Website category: sports
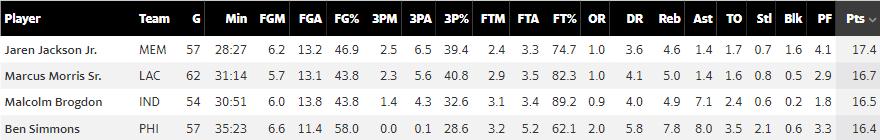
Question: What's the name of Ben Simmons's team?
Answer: PHI

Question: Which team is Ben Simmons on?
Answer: PHI

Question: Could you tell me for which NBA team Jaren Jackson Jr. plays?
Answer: MEM

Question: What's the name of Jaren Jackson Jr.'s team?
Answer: MEM

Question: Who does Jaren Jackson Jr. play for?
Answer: MEM

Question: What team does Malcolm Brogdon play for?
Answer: IND

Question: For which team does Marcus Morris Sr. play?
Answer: LAC

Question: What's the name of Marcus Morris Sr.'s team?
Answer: LAC

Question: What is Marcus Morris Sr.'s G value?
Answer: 62

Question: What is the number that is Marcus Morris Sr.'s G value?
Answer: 62

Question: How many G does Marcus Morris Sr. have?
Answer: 62

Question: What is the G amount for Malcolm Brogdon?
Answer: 54

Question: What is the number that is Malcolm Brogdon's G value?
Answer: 54

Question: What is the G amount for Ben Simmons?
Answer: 57

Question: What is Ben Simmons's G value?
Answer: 57

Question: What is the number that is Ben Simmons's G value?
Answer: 57

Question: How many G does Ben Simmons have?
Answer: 57

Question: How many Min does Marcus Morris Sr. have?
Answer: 31:14

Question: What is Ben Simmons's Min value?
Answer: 35:23

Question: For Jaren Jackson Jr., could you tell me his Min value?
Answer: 28:27

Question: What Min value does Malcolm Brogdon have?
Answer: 30:51

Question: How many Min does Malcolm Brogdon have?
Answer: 30:51

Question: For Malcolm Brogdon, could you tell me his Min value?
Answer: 30:51

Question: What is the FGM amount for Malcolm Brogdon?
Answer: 6.0

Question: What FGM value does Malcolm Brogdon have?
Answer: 6.0

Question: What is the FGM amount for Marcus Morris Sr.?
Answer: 5.7

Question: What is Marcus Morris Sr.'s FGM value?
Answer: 5.7

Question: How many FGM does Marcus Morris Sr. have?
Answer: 5.7

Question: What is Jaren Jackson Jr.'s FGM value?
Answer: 6.2

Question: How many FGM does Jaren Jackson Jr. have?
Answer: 6.2

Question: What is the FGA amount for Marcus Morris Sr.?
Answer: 13.1

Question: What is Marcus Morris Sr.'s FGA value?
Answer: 13.1

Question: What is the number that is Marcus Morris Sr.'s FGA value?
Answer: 13.1

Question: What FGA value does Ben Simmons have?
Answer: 11.4

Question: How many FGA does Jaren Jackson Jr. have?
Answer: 13.2

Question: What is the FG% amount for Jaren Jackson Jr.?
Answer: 46.9

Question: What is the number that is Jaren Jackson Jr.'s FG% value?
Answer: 46.9

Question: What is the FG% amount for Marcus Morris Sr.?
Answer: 43.8

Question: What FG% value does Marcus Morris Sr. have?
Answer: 43.8

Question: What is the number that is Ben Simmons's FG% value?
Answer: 58.0

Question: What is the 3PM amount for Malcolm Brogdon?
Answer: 1.4

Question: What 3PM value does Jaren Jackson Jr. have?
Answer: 2.5

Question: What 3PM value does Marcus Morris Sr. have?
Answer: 2.3

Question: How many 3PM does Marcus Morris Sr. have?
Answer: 2.3

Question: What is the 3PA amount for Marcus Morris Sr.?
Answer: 5.6

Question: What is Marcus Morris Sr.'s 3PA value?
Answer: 5.6

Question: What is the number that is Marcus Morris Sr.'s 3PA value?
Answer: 5.6

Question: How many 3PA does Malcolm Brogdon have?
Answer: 4.3

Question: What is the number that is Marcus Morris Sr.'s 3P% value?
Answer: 40.8

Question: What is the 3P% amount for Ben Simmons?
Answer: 28.6

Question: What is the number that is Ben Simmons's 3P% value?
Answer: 28.6

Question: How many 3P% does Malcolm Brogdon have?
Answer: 32.6

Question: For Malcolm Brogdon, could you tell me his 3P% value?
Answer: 32.6

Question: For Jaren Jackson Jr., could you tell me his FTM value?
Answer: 2.4

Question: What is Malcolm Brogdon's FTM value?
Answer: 3.1

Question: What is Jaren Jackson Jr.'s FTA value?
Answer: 3.3

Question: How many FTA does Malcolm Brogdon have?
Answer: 3.4

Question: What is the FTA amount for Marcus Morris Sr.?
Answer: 3.5

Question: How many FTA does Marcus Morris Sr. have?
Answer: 3.5

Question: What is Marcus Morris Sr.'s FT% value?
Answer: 82.3

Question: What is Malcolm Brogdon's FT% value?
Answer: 89.2

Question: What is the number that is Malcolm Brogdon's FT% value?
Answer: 89.2

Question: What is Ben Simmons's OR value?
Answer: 2.0

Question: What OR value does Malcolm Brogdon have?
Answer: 0.9